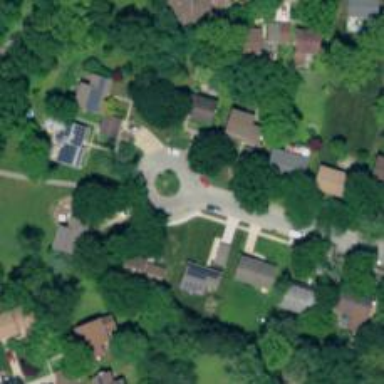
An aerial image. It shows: Residential road with sidewalk on the left side.